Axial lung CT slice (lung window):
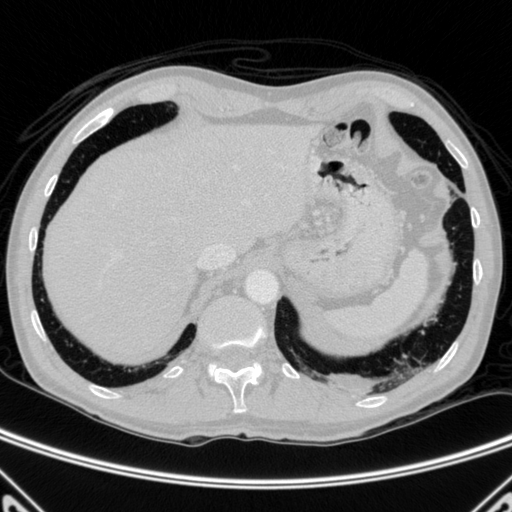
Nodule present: no